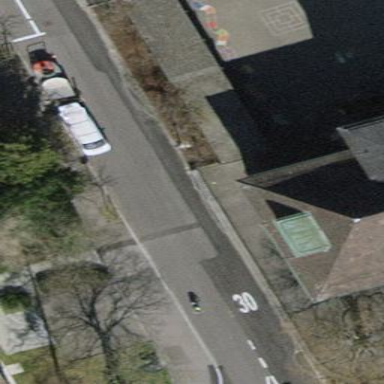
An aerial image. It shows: View of roof of building.